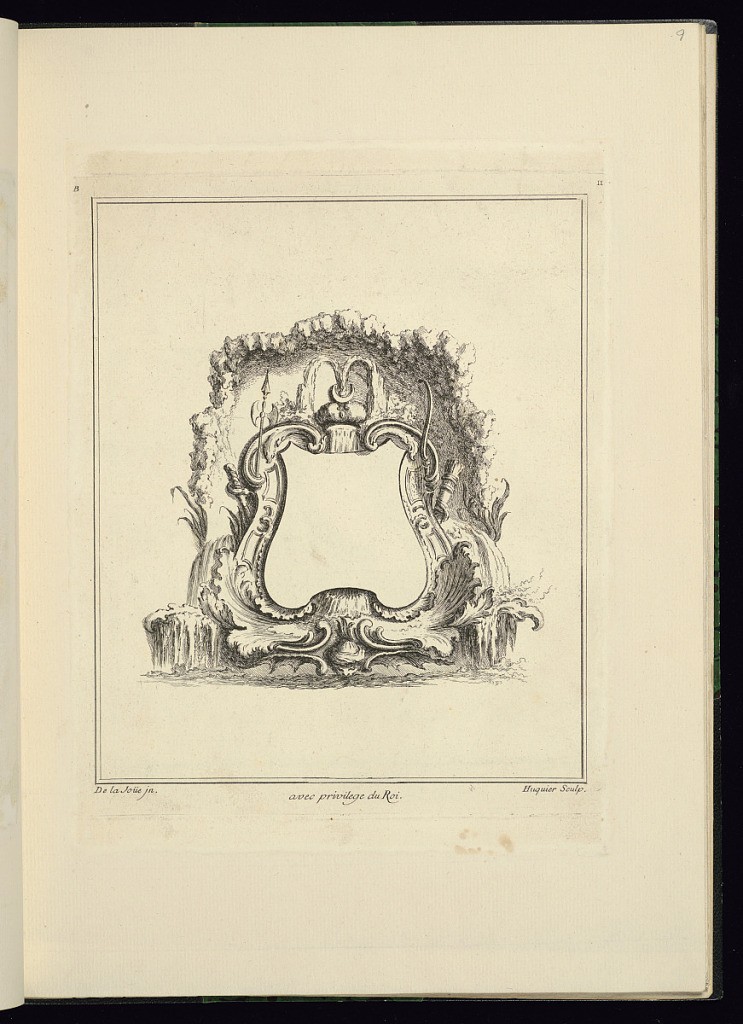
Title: Design for a Cartouche Evoking the Continent of Asia
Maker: Jacques de Lajoüe, French, 1687–1761
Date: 1740
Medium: Engraving on white laid paper
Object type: Print
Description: Cartouche with symmetrical decoration: at top center, a crescent encircling two sprays of water; at left, a halberd (a 15th or 16th century weapon with an axe-like handle and steel blade); at right, a quiver. Entire composition framed with bouffant design, acanthus leaves and water.